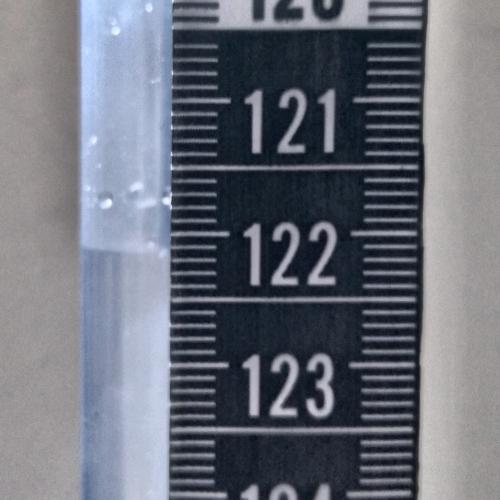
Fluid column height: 122.1 cm